Field crop: maize
Growth stage: 2
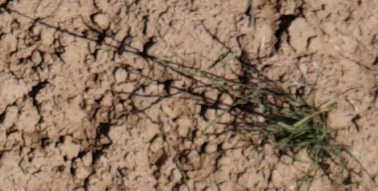
Species: lolium